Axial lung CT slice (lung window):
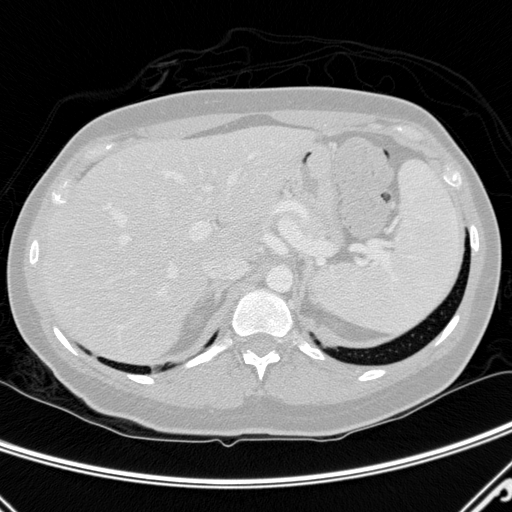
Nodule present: no